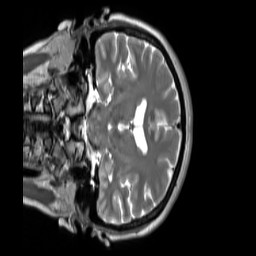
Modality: T2w
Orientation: coronal
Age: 52
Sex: female
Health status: ill
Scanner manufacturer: siemens
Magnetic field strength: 3 T
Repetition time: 2.8 s
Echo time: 0.326 s